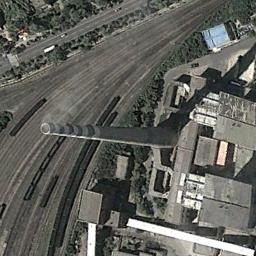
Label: thermal_power_station